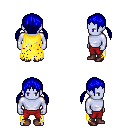
a pixel art fantasy rpg character, male body template, dark elf, purple skin, yellow tattered cape, red pants, blue twin-tailed hairstyle, maroon shoes, four views (front, back, left, right), 2x2 character sprite sheet, small pixel art, hard edges, no anti-aliasing